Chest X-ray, PA view. Patient: 33 years old, sex M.
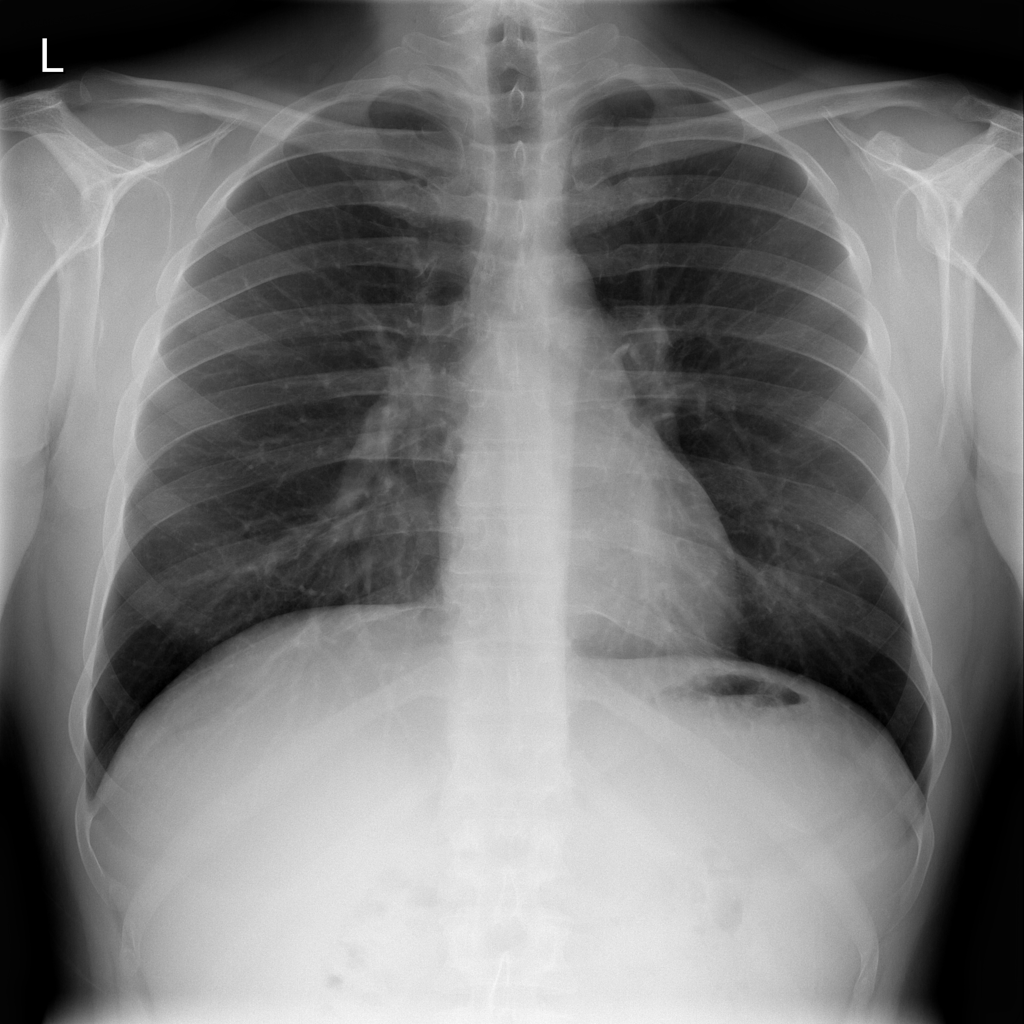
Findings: No Finding